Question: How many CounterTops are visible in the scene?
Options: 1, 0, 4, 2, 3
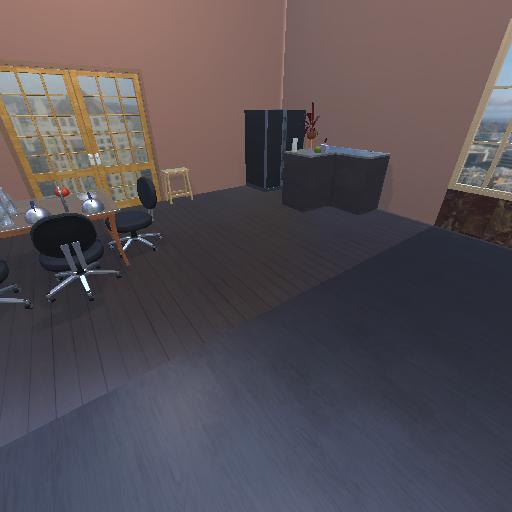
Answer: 1